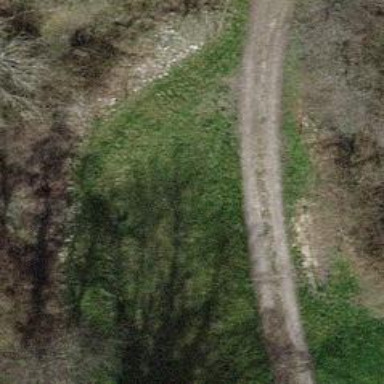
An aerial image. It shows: Service road with gravel surface.